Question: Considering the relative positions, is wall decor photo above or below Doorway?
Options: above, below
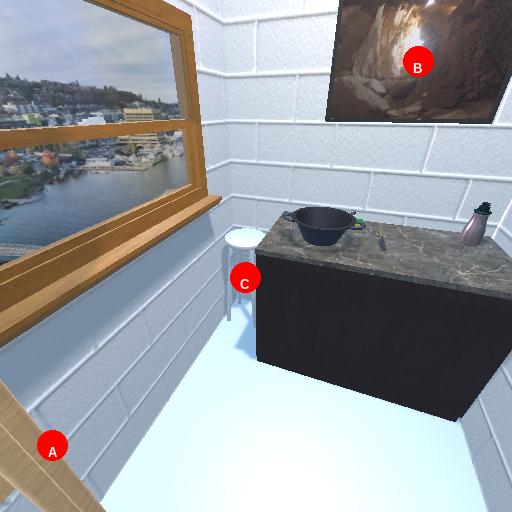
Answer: above